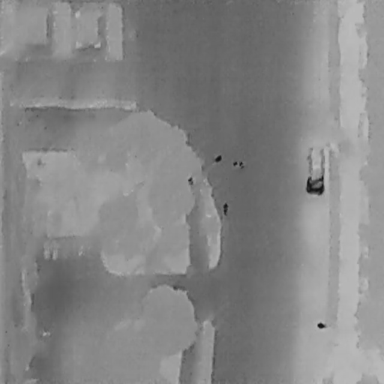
There is a Car in the infrared image.